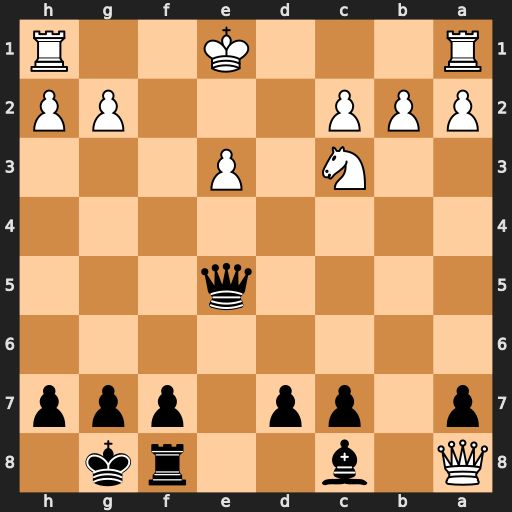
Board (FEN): Q1b2rk1/p1pp1ppp/8/4q3/8/2N1P3/PPP3PP/R3K2R
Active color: b
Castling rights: KQ
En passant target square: -
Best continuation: Qxe3+ Ne2 c6